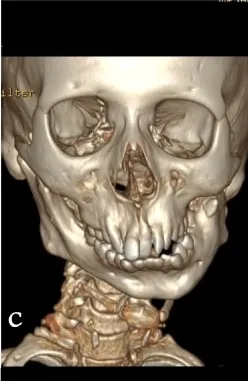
Computed Tomographic Images. . C: Pre - op Orthomorphic correction.
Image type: radiology (ct)